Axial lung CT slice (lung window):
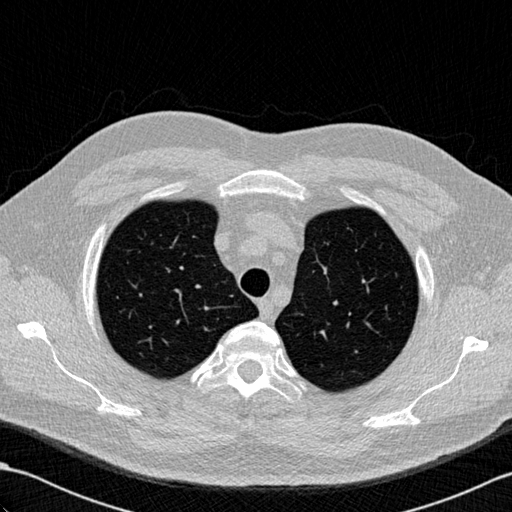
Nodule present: no